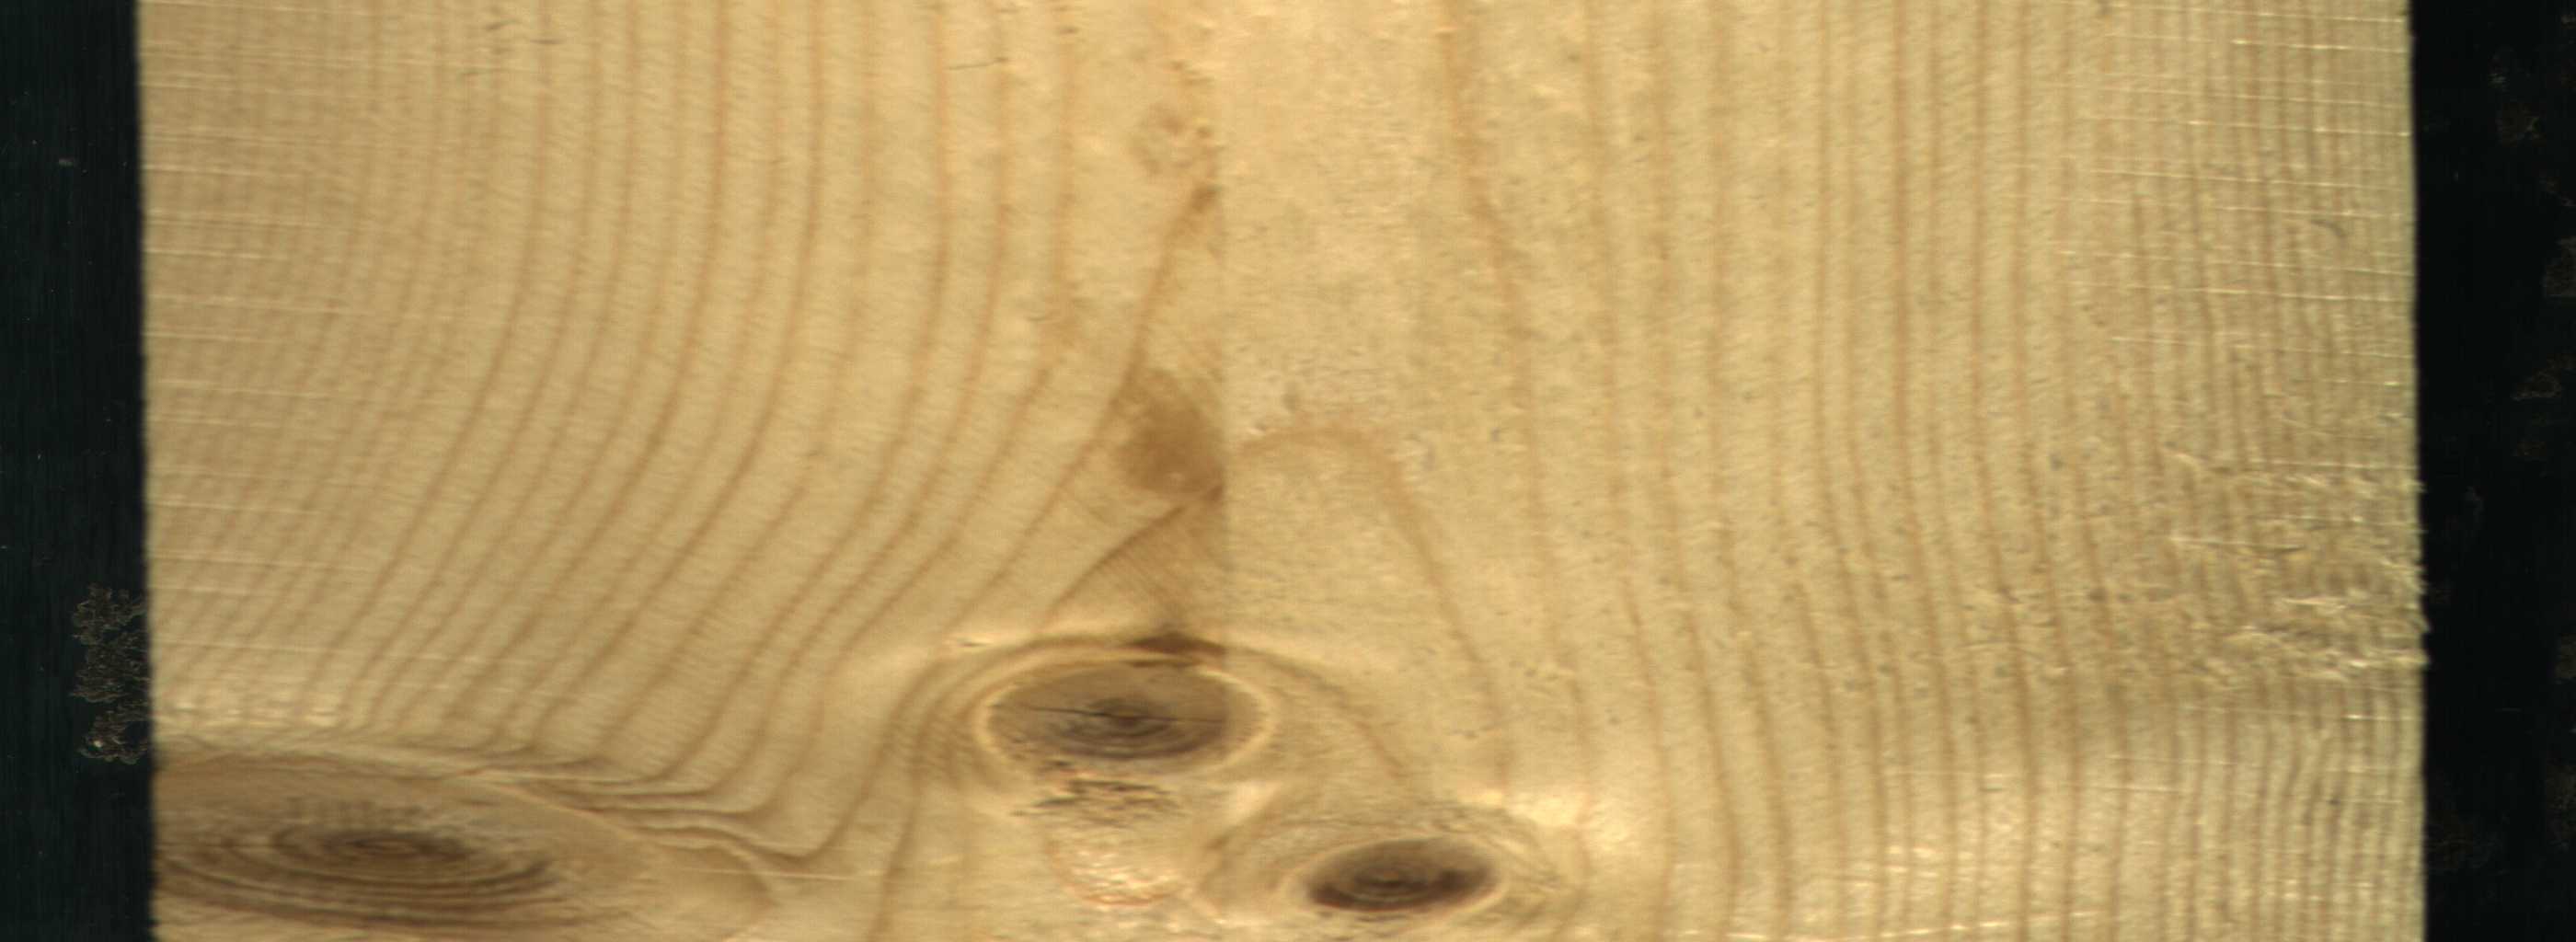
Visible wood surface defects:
Live_Knot
Live_Knot
Live_Knot